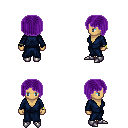
a pixel art fantasy rpg character, female body template, human, tanned skin, blue robe, white pants, purple pageboy hairstyle, bracelets, metal boots, four views (front, back, left, right), 2x2 character sprite sheet, small pixel art, hard edges, no anti-aliasing